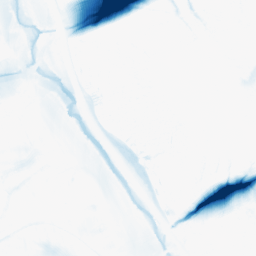
Category: morphological
Decomposition family: morphological_ellipse
Decomposition parameters: operation: closing
width: 50
height: 20
Upsampling method: bicubic
Upsampling parameters: scale: 4
Upsampling scale: 4